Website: lowes
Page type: customer-info-address
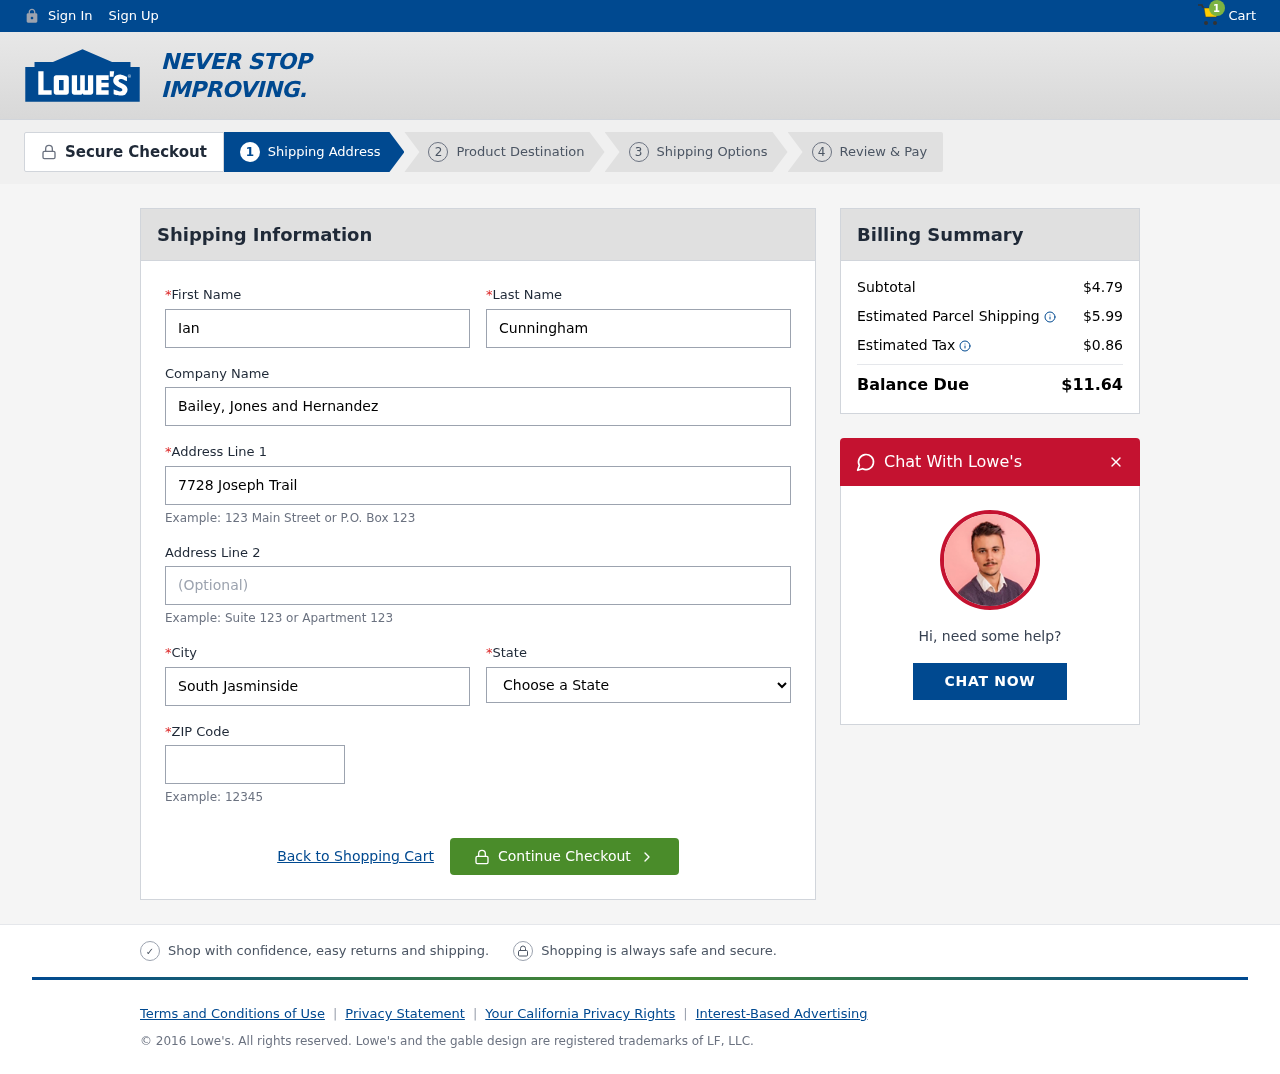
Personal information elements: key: PII_CITY
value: South Jasminside
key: PII_COMPANY
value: Bailey, Jones and Hernandez
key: PII_FIRSTNAME
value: Ian
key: PII_LASTNAME
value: Cunningham
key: PII_POSTCODE
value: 37085
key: PII_STATE
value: Alaska
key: PII_STREET
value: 7728 Joseph Trail
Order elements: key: ORDER_NUM_ITEMS
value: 1
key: ORDER_SUBTOTAL
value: $4.79
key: ORDER_SHIPPING_COST
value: $5.99
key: ORDER_TAX
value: $0.86
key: ORDER_TOTAL
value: $11.64